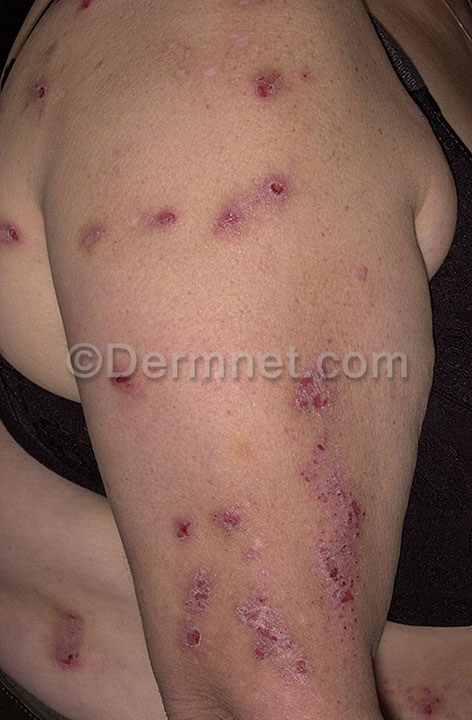
Disease: Eczema Photos